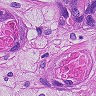
Metastatic tissue present: yes